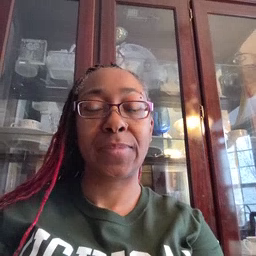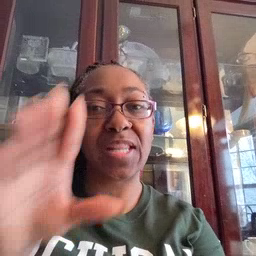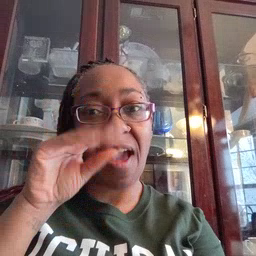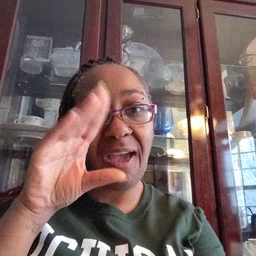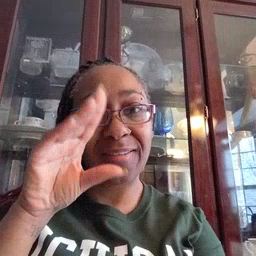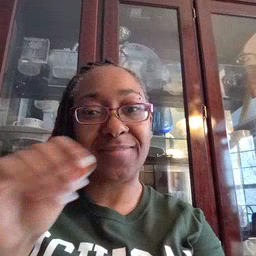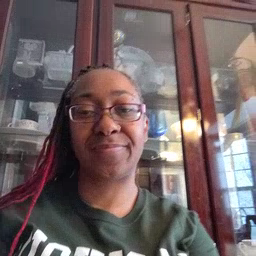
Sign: duck